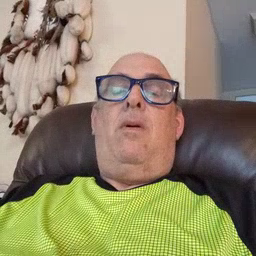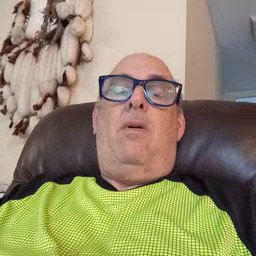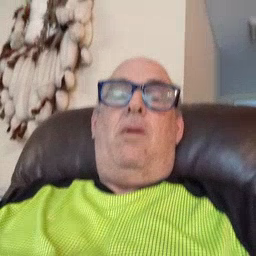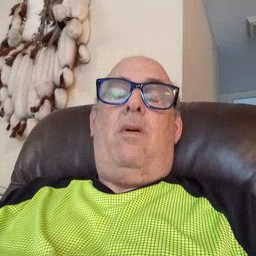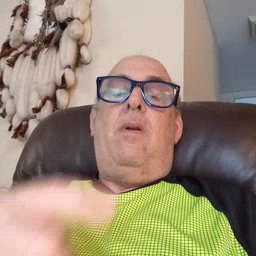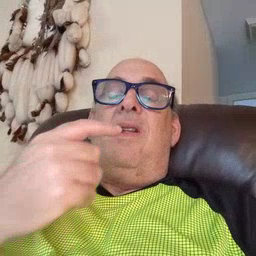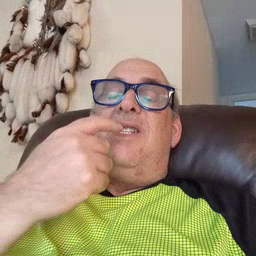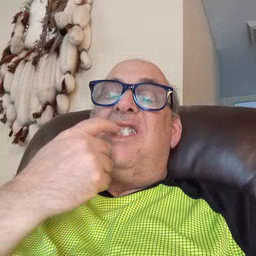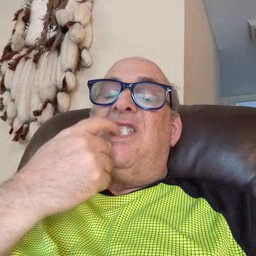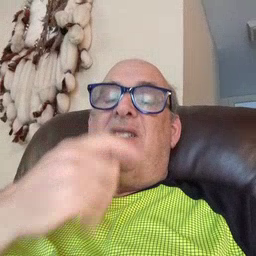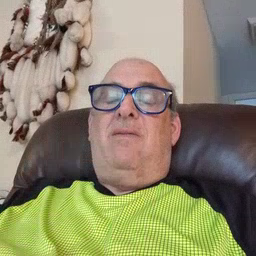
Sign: glasswindow